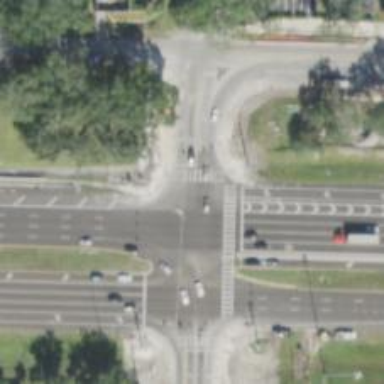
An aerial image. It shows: Zebra crossing on the road.